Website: lowes
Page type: billing-address
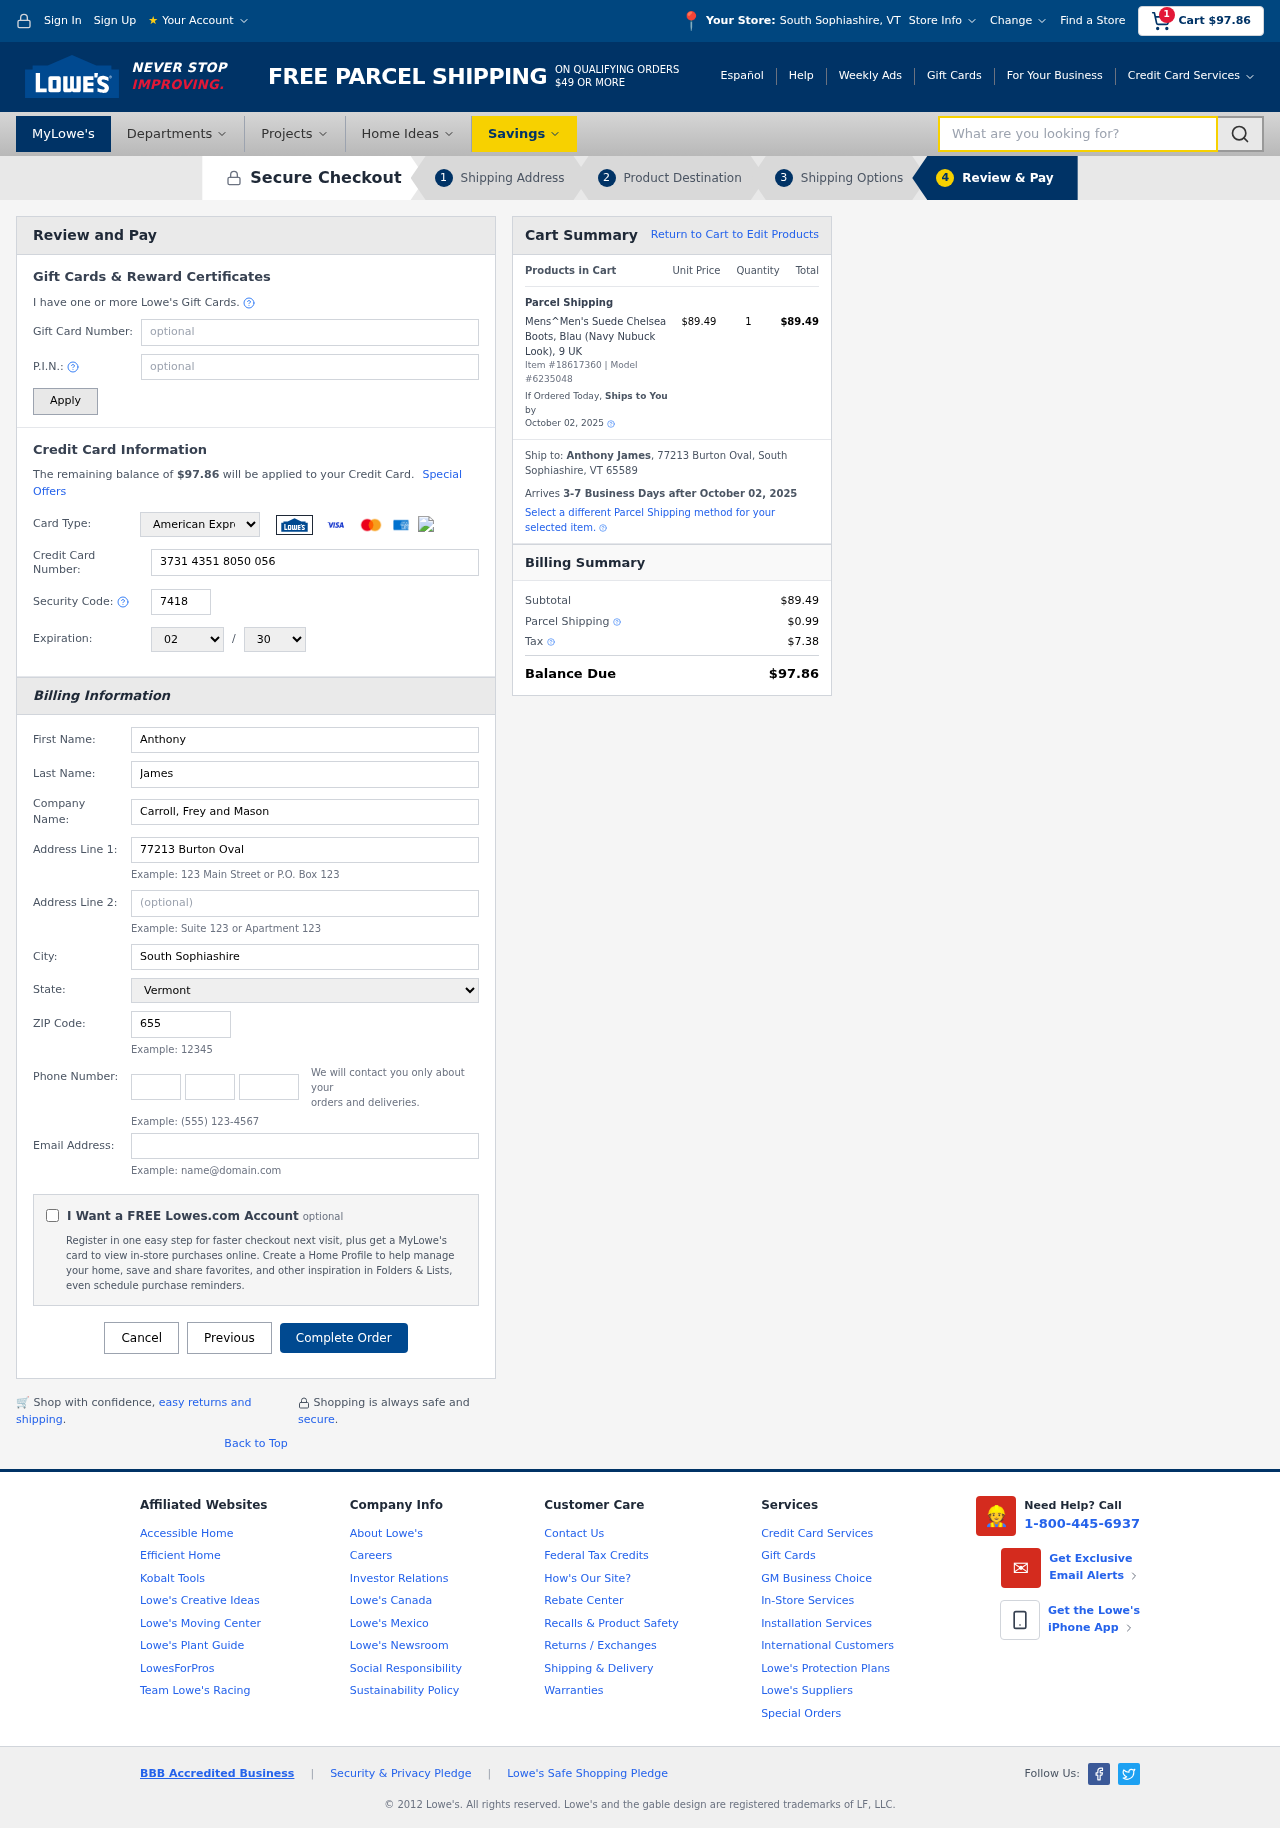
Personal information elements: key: PII_CARD_CVV
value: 7418
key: PII_CARD_EXPIRY_MONTH
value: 02
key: PII_CARD_EXPIRY_YEAR
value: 30
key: PII_CARD_NUMBER
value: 3731 4351 8050 056
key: PII_CARD_TYPE
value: American Express
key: PII_CITY
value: South Sophiashire
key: PII_CITY_STATE
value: South Sophiashire, VT
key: PII_COMPANY
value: Carroll, Frey and Mason
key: PII_EMAIL
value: ajames@yahoo.com
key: PII_FIRSTNAME
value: Anthony
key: PII_FULLNAME
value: Anthony James
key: PII_LASTNAME
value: James
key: PII_PHONE_AREA
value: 557
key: PII_PHONE_PREFIX
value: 563
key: PII_PHONE_SUFFIX
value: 1080
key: PII_POSTCODE
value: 65589
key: PII_STATE
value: Vermont
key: PII_STREET
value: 77213 Burton Oval
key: PII_CITY_STATE_ZIP
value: South Sophiashire, VT 65589
Product elements: key: PRODUCT1_NAME
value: Mens^Men's Suede Chelsea Boots, Blau (Navy Nubuck Look), 9 UK
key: PRODUCT1_PRICE
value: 89.49
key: PRODUCT1_QUANTITY
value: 1
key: PRODUCT_ITEM_NUMBER
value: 18617360
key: PRODUCT_MODEL_NUMBER
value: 6235048
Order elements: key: ORDER_SUBTOTAL
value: $97.86
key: ORDER_TOTAL
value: $97.86
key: ORDER_SHIPPING_DATE
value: October 02, 2025
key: ORDER_SUBTOTAL
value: $89.49
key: ORDER_DELIVERY_DATE
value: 3-7 Business Days after October 02, 2025
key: ORDER_SHIPPING_DATE2
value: October 02, 2025
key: ORDER_SUBTOTAL2
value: $89.49
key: ORDER_SHIPPING_COST
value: $0.99
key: ORDER_TAX
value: $7.38
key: ORDER_TOTAL2
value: $97.86
Search elements: key: HEADER_SEARCH
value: What are you looking for?